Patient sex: M
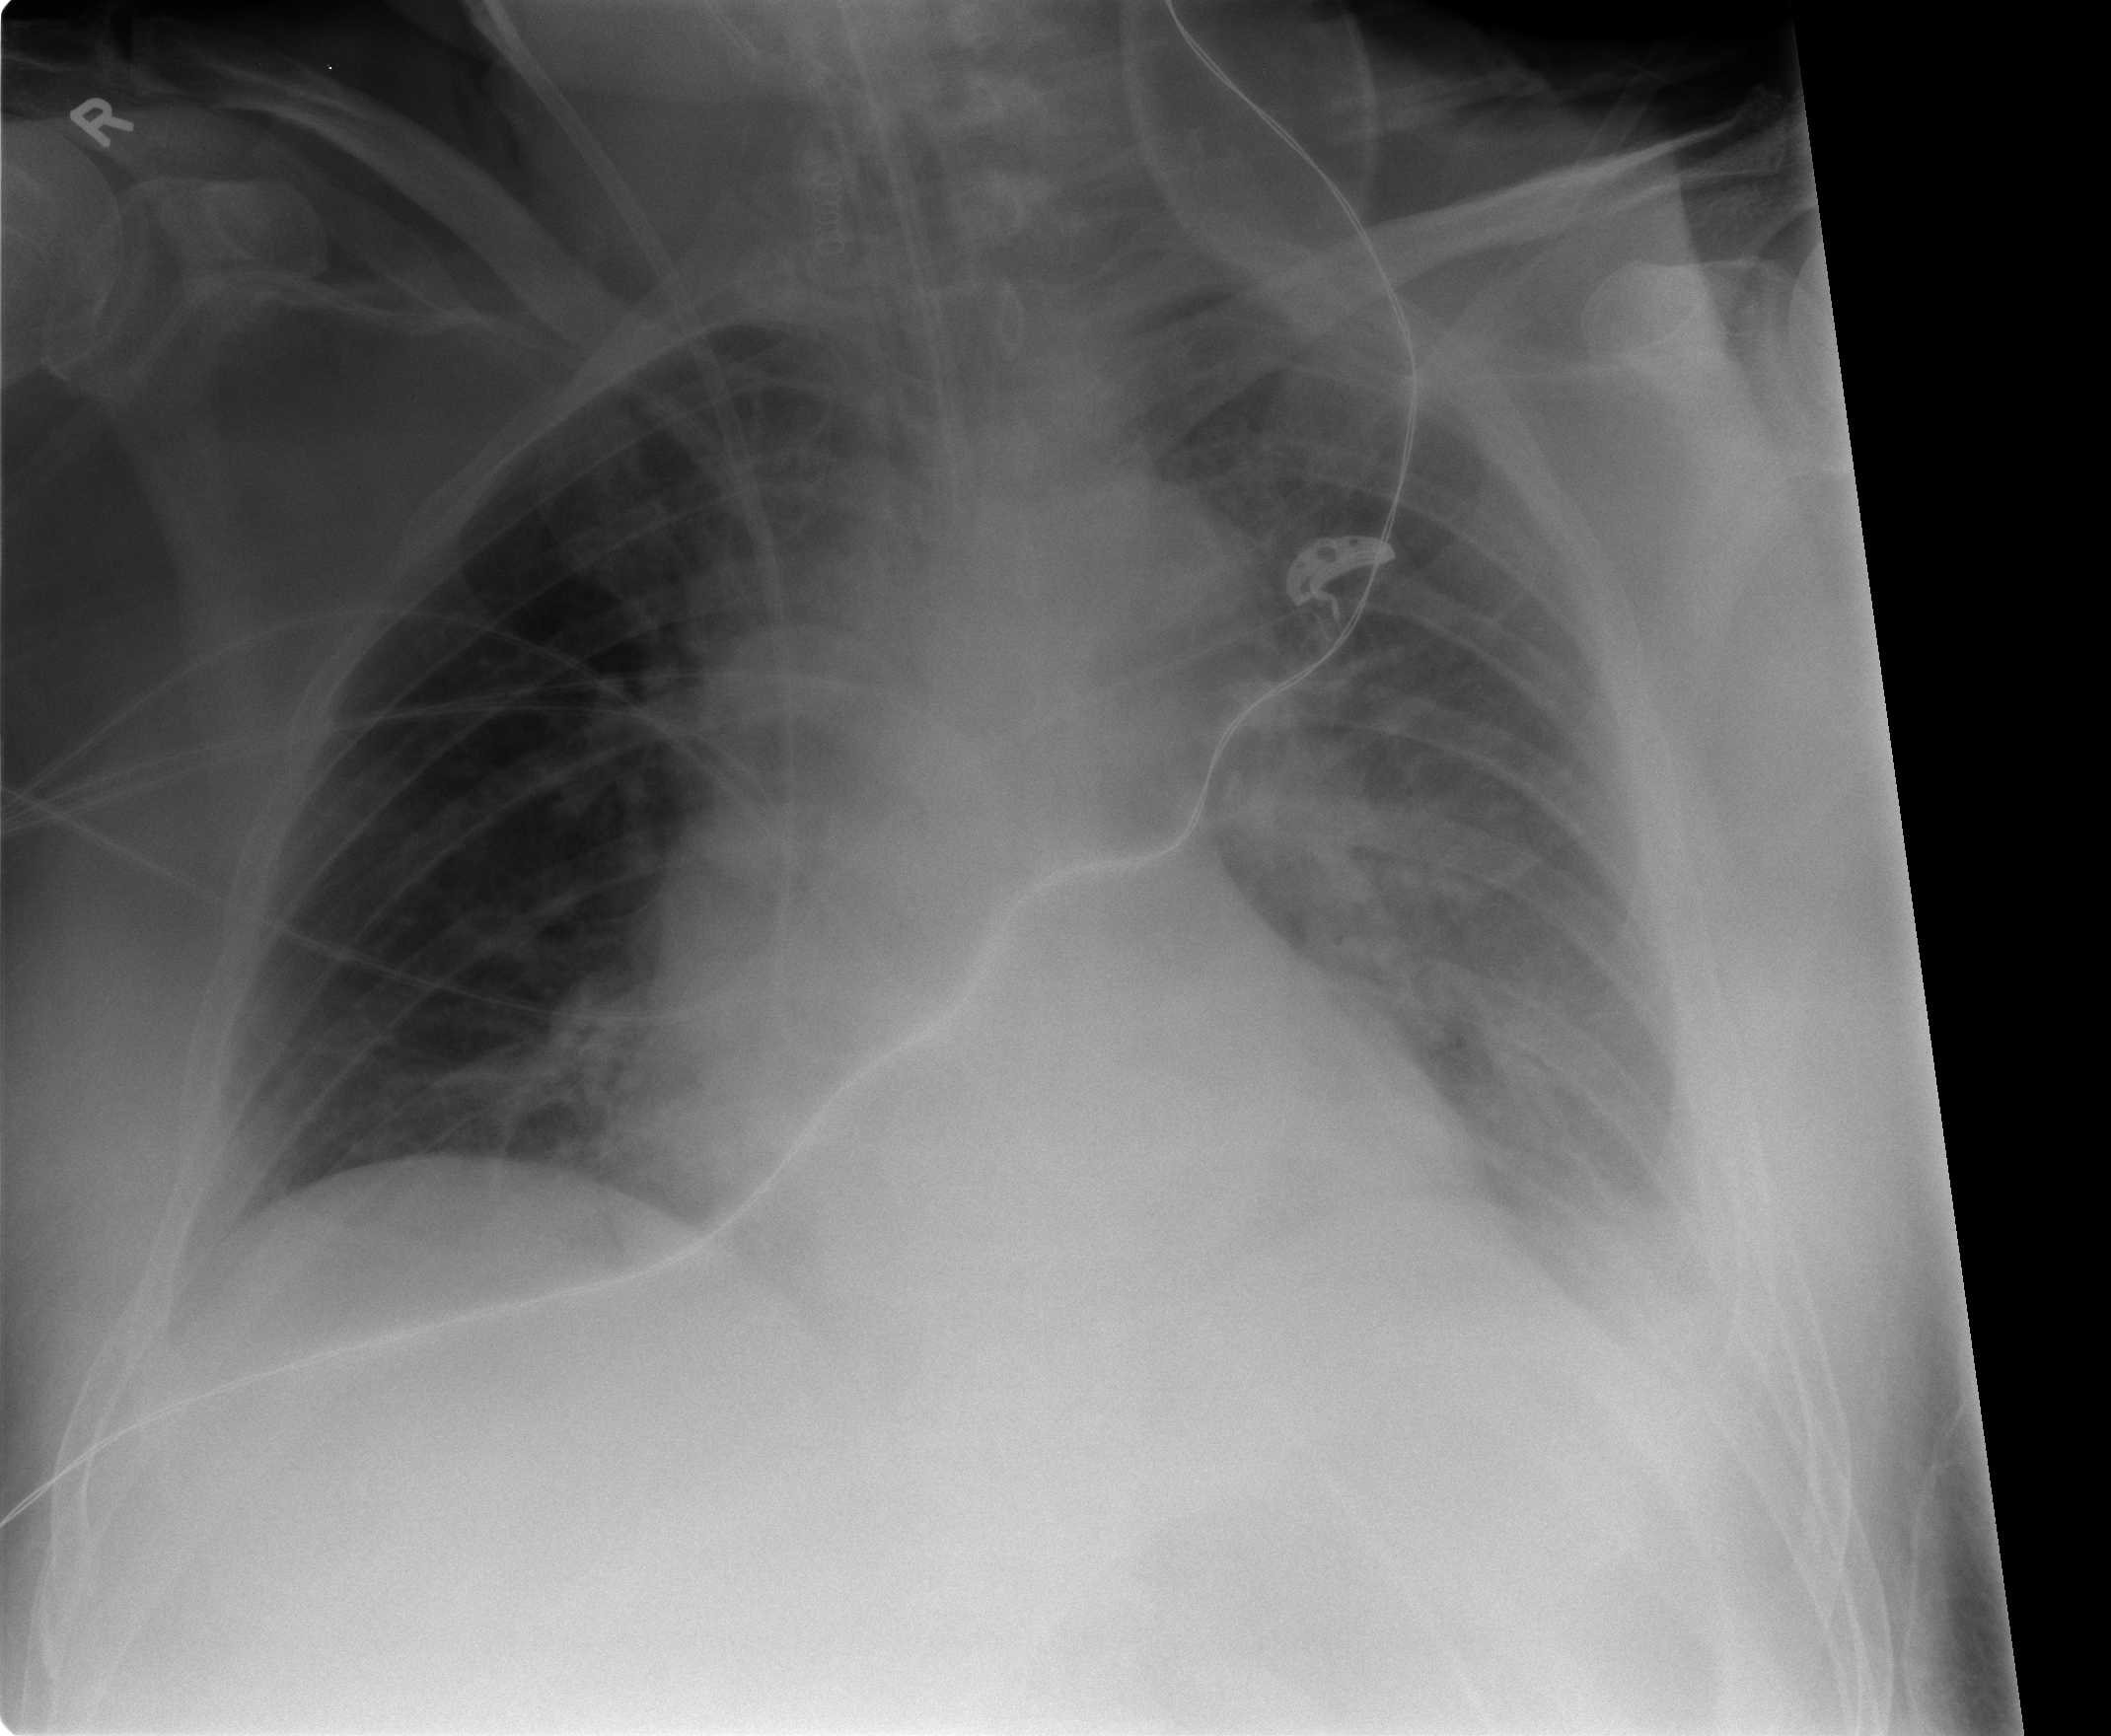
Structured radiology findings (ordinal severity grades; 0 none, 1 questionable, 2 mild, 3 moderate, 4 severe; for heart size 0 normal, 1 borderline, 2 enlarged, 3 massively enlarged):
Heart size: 1
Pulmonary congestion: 2
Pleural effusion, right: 0
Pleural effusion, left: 2
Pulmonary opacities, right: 0
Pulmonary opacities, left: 0
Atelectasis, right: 2
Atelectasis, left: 2